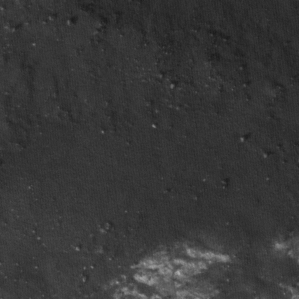
Label: non_frost